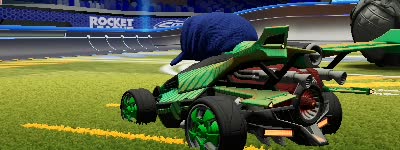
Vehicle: aftershock